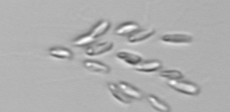
Label: Dinobryon